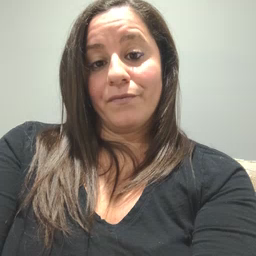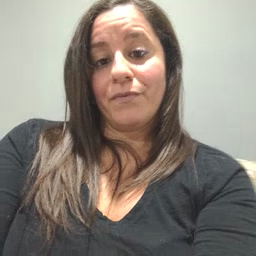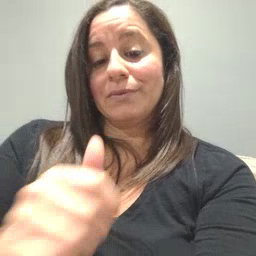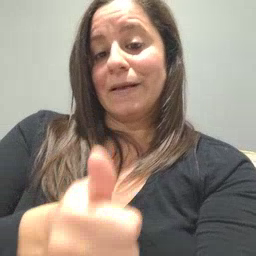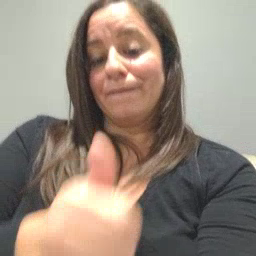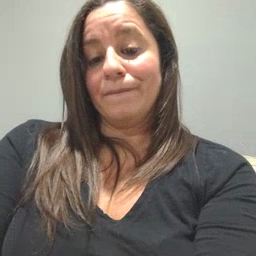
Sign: yourself